Field crop: maize
Growth stage: 2
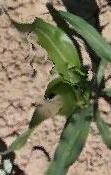
Species: maize